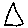
Label: triangle